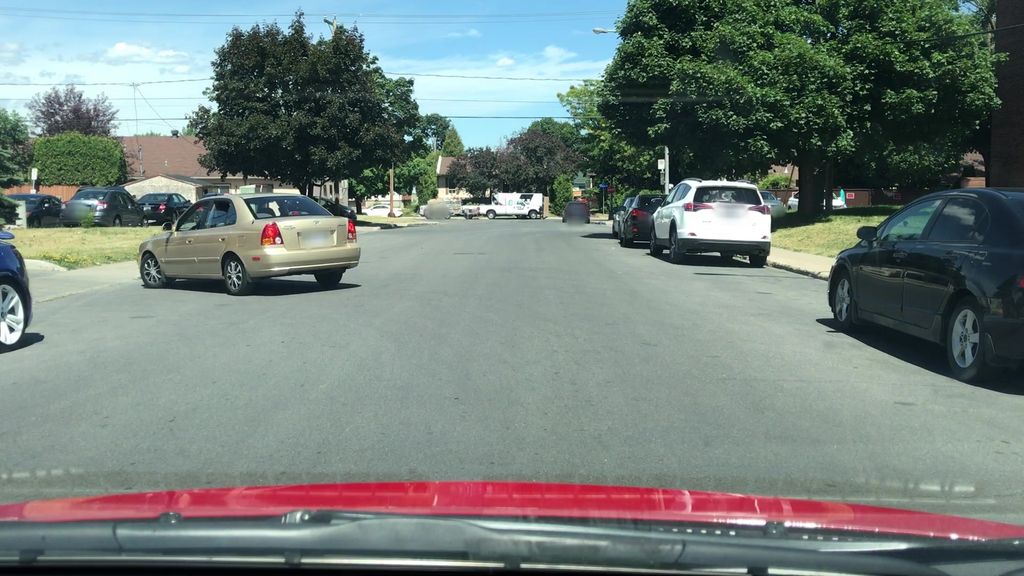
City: montreal